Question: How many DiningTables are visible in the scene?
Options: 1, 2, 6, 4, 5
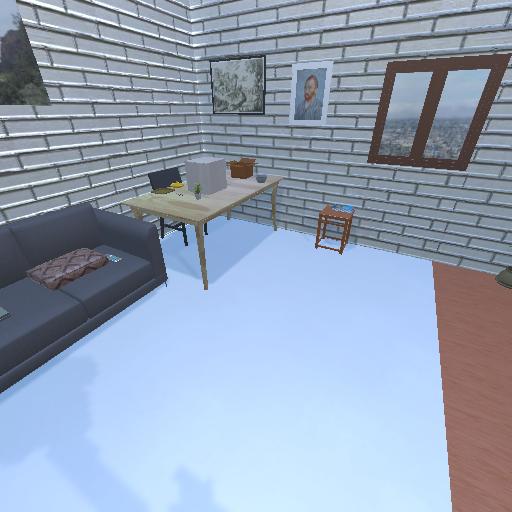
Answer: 1